Frequency: 60000
Velocity: 0,186
Power: 3,2
Pulse duration: 0,0000001
Pass count: 1
Magnification: 10
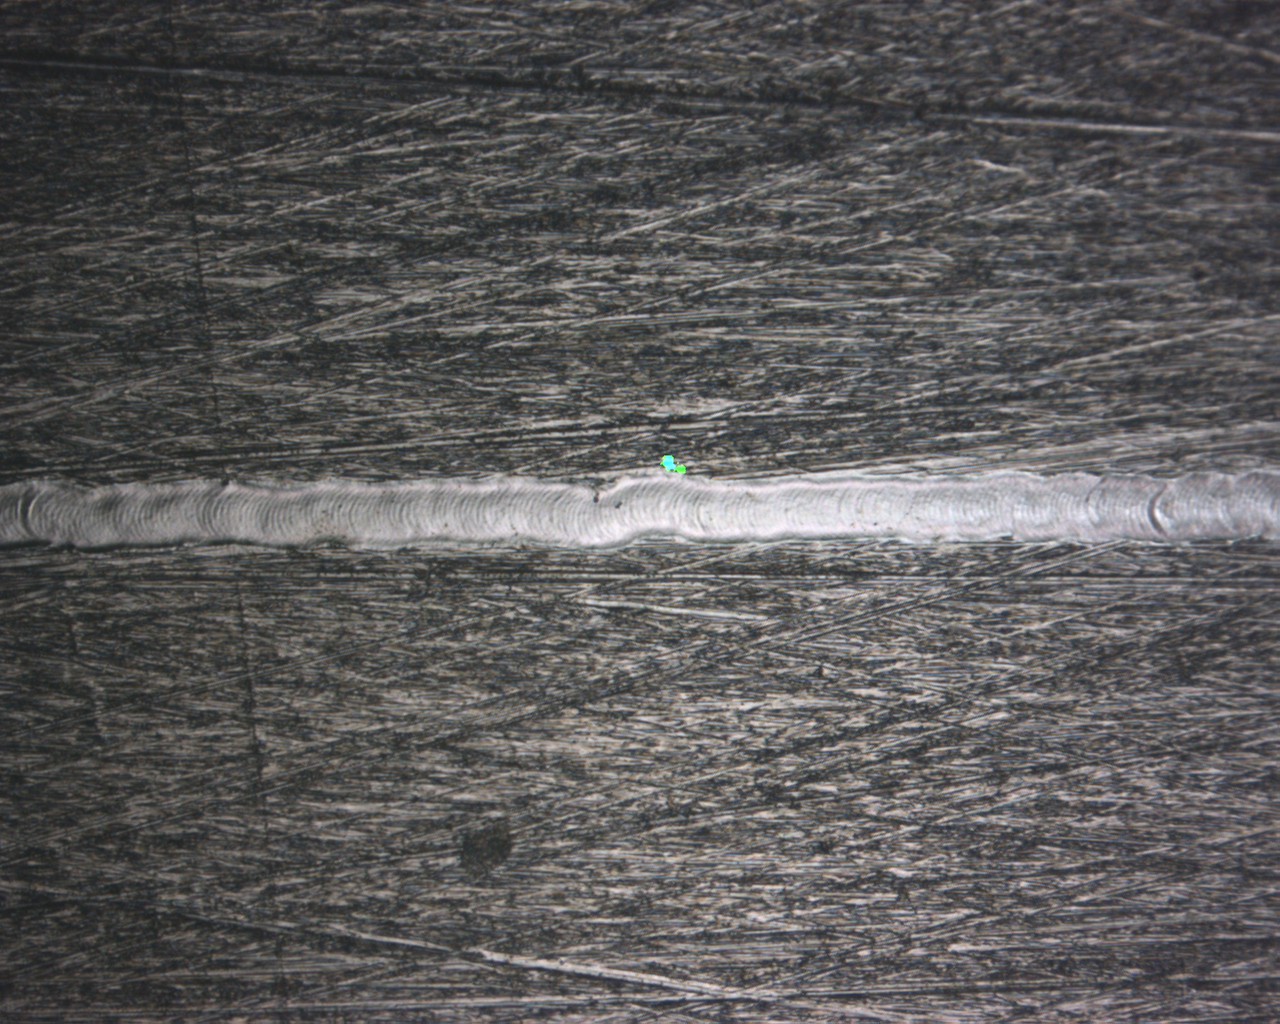
Measured width: 213.595
Other width: 4.947